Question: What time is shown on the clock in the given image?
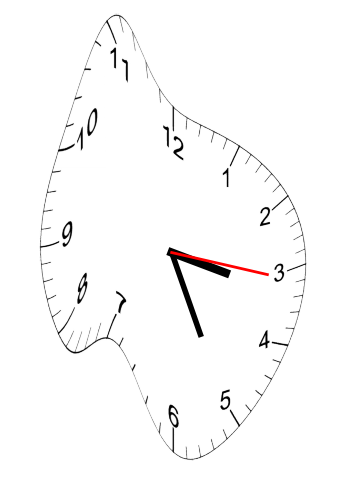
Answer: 03:25:16